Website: walmart
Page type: billing-address
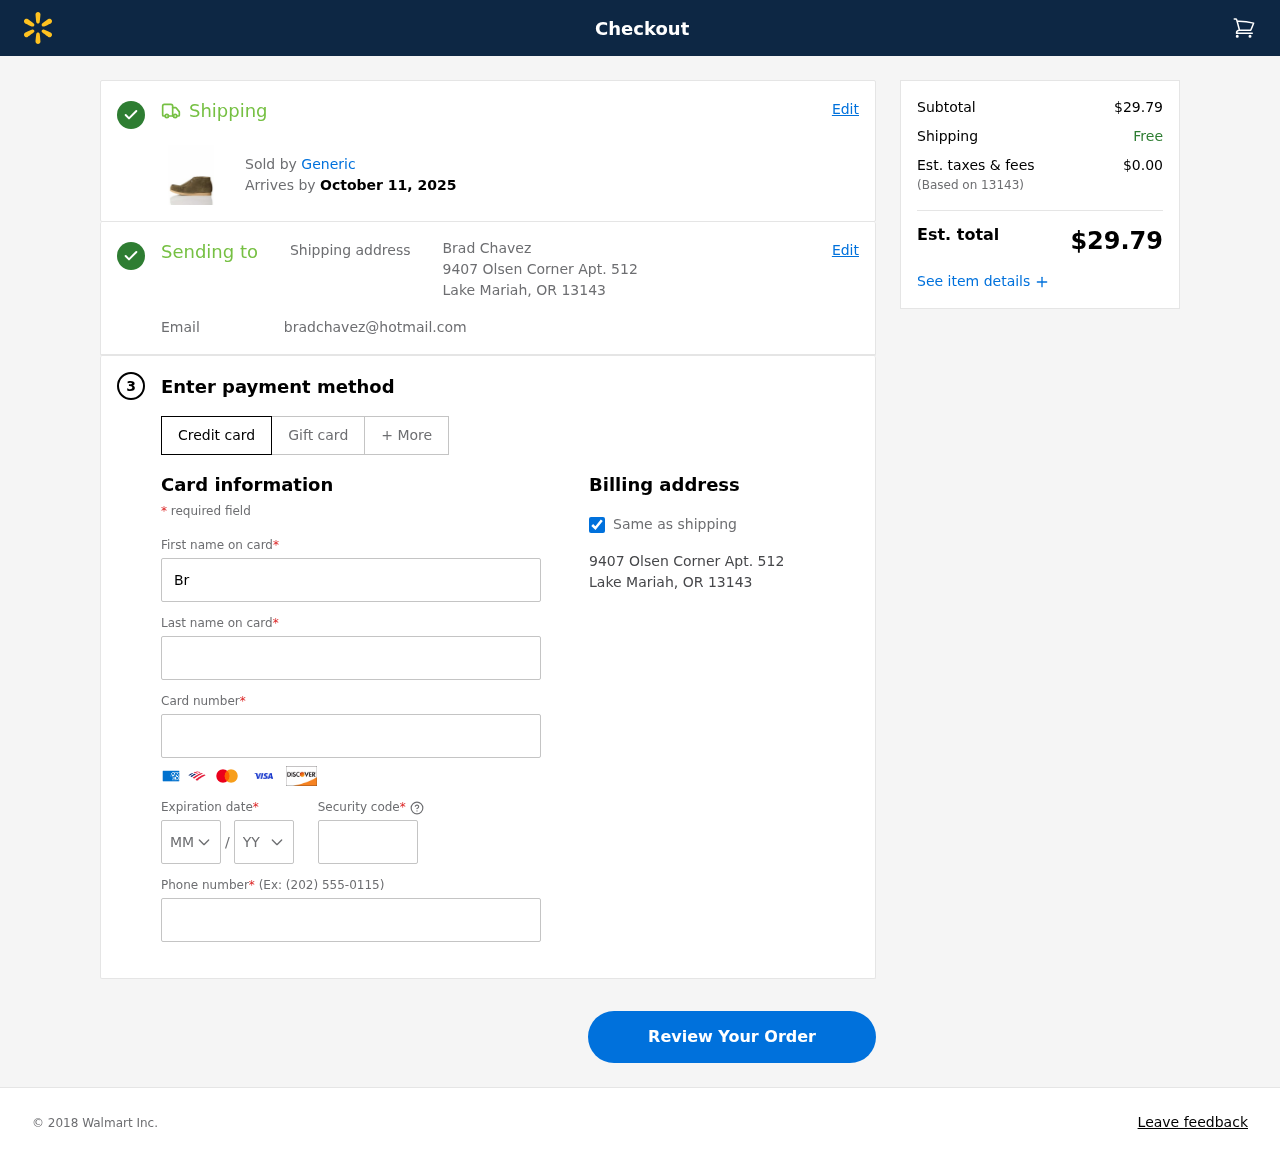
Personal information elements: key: PII_CARD_CVV
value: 162
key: PII_CARD_EXPIRY_MONTH
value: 11
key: PII_CARD_EXPIRY_YEAR
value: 28
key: PII_CARD_NUMBER
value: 6577 9519 2898 3117
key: PII_CITY_STATE_ZIP
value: Lake Mariah, OR 13143
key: PII_EMAIL
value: bradchavez@hotmail.com
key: PII_FIRSTNAME
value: Brad
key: PII_FULLNAME
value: Brad Chavez
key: PII_LASTNAME
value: Chavez
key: PII_PHONE
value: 5907845245
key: PII_POSTCODE
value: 13143
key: PII_STREET
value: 9407 Olsen Corner Apt. 512
Product elements: key: PRODUCT1_BRAND
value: Generic
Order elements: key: ORDER_DELIVERY_DATE
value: October 11, 2025
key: ORDER_SUBTOTAL
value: $29.79
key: ORDER_TAX
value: $0.00
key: ORDER_TOTAL
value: $29.79